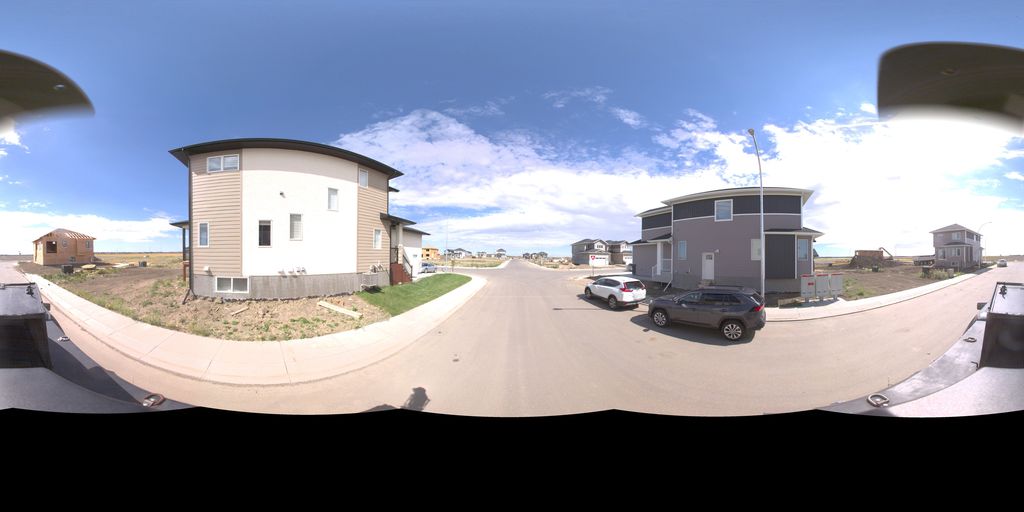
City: saskatoon